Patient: sex M, age 58
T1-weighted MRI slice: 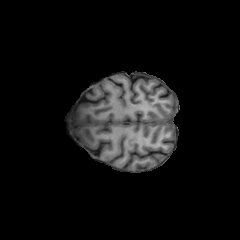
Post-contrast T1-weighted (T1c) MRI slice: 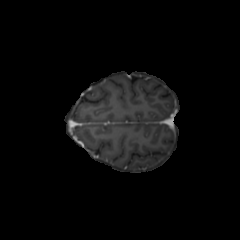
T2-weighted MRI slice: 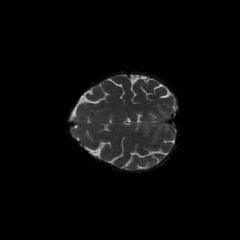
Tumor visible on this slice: no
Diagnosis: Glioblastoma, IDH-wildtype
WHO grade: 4